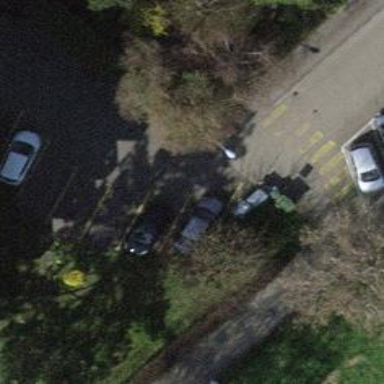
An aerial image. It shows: Unmarked crossing on asphalt footway.